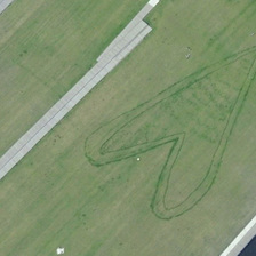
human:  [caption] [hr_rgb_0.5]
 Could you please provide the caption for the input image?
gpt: The grass is flanked by white roads

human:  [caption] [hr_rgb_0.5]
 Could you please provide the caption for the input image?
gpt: The grass has the shape of a heart.

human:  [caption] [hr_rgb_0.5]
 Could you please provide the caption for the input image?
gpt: There is a shape of the heart on the grass.

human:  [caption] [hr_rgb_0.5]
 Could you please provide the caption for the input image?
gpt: The grass is flanked by white roads .

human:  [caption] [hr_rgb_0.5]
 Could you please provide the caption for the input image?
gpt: There's a heart shape on a lawn.